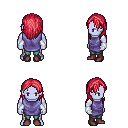
a pixel art fantasy rpg character, male body template, dark elf, purple skin, chain tabard jacket, teal pants, ruby red long hairstyle, white cloth bracers, maroon shoes, four views (front, back, left, right), 2x2 character sprite sheet, small pixel art, hard edges, no anti-aliasing